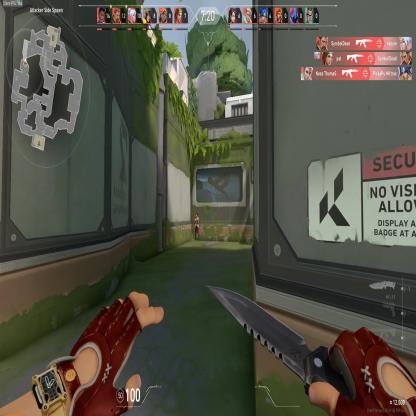
Label: enemy